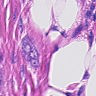
Metastatic tissue present: yes